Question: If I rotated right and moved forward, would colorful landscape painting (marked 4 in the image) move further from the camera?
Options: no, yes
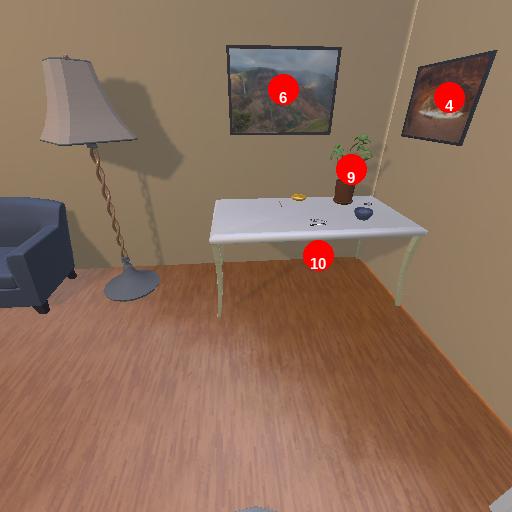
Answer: no